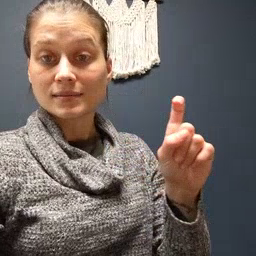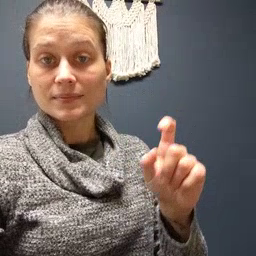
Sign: closet